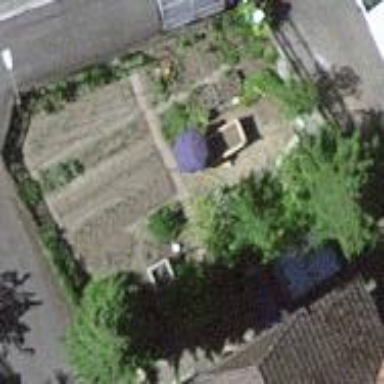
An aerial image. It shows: Garden area designated for leisure land.